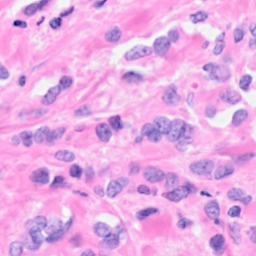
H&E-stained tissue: Breast